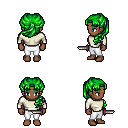
a pixel art fantasy rpg character, female body template, human, dark skin, white long-sleeve shirt, white pants, green princess hairstyle, dagger, four views (front, back, left, right), 2x2 character sprite sheet, small pixel art, hard edges, no anti-aliasing